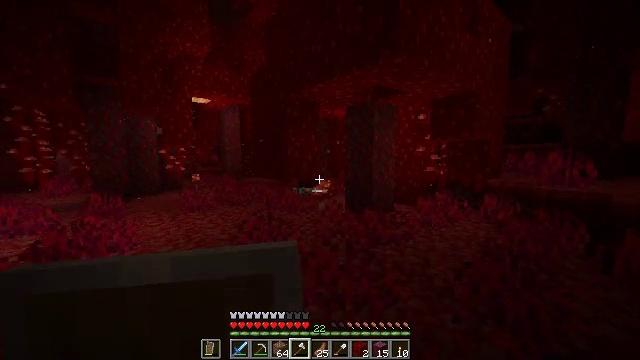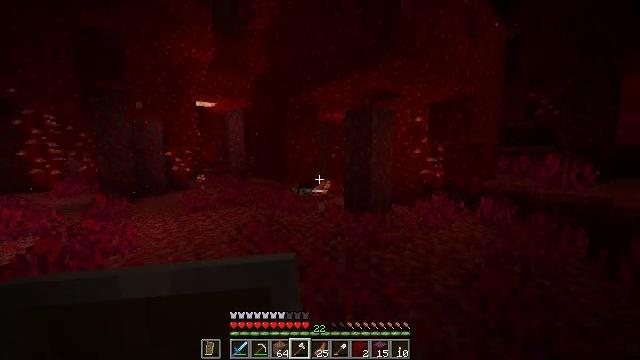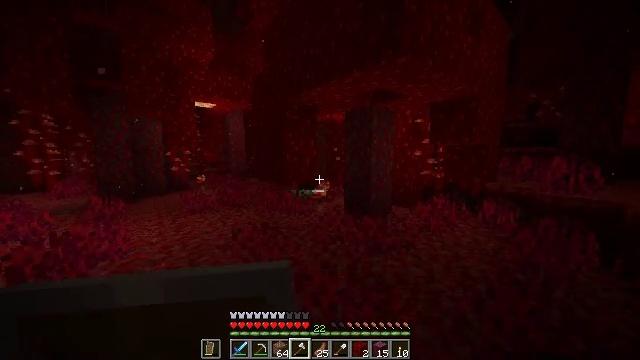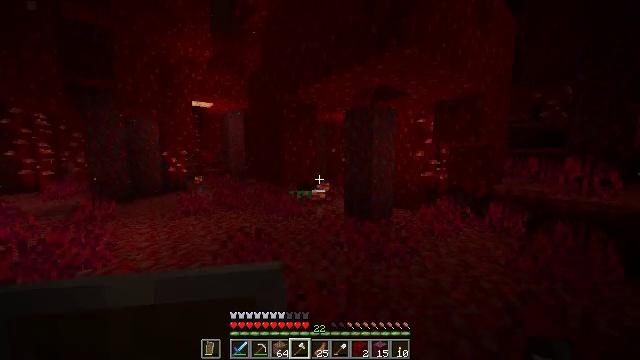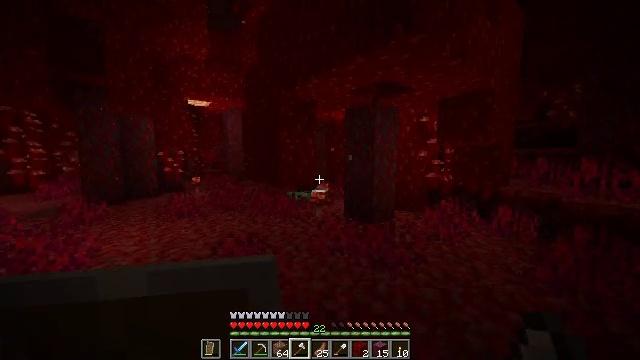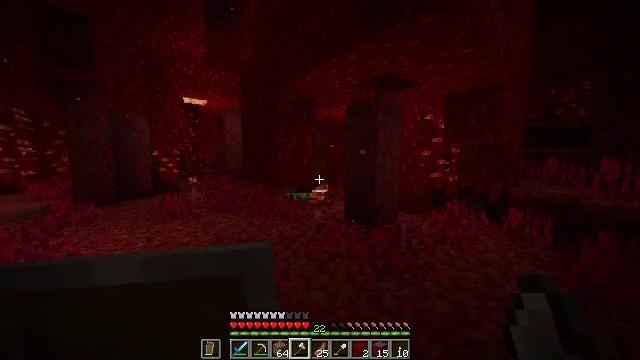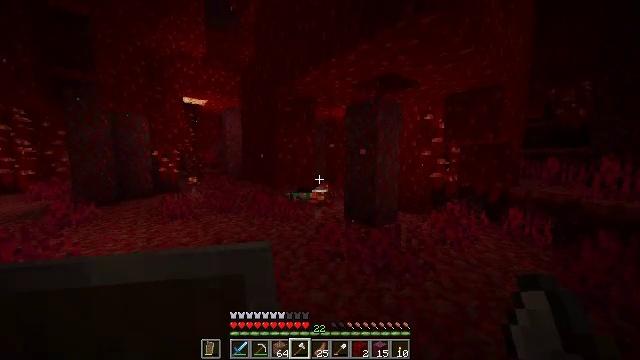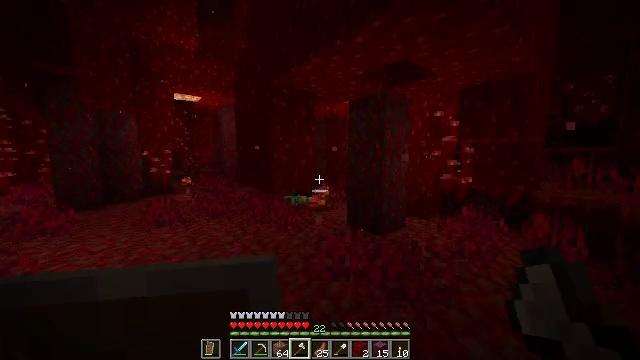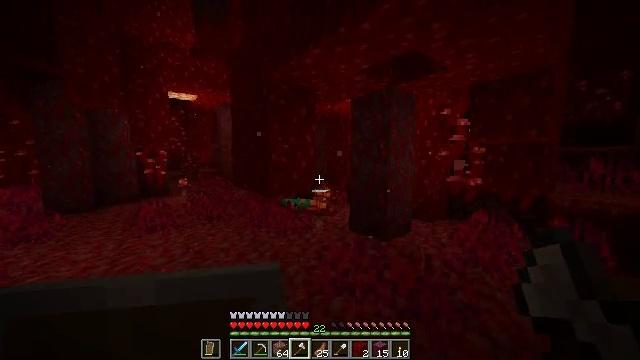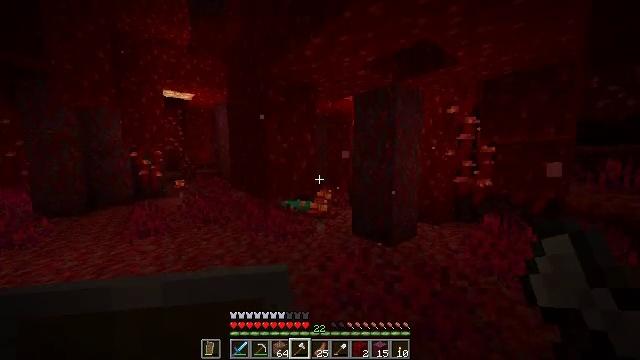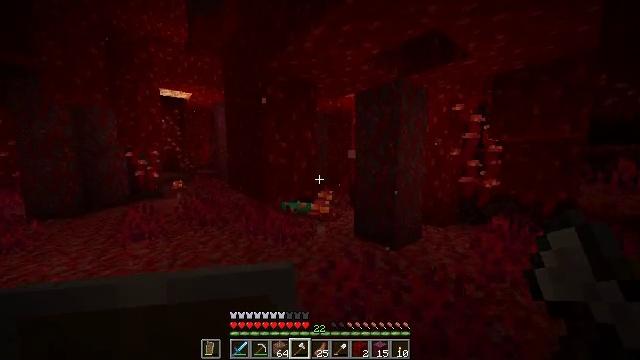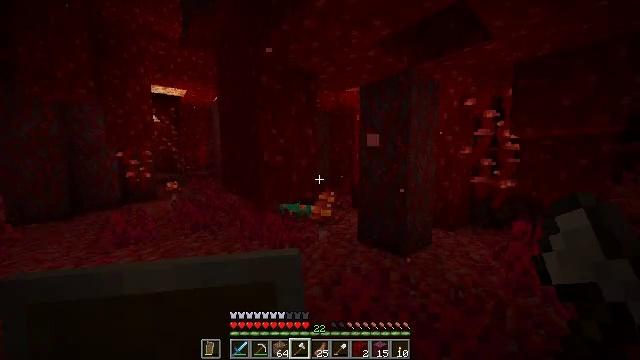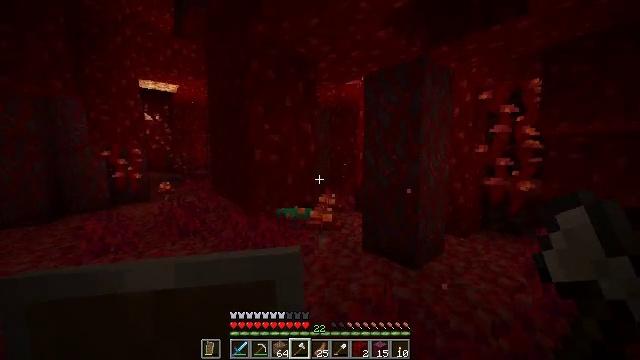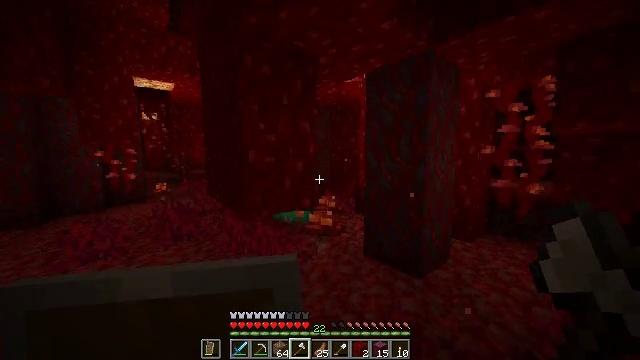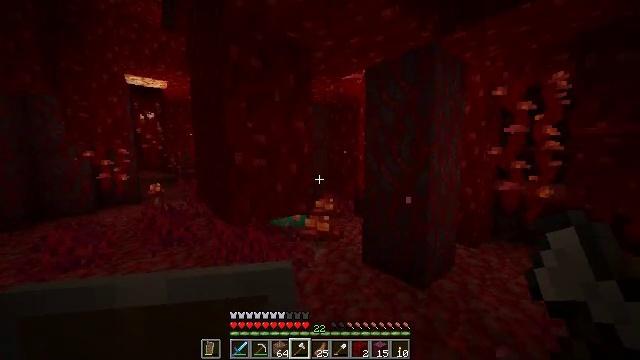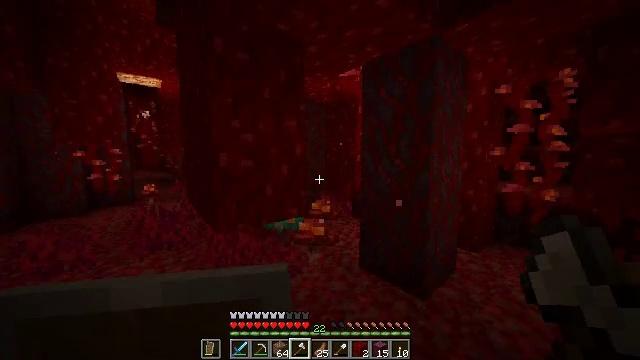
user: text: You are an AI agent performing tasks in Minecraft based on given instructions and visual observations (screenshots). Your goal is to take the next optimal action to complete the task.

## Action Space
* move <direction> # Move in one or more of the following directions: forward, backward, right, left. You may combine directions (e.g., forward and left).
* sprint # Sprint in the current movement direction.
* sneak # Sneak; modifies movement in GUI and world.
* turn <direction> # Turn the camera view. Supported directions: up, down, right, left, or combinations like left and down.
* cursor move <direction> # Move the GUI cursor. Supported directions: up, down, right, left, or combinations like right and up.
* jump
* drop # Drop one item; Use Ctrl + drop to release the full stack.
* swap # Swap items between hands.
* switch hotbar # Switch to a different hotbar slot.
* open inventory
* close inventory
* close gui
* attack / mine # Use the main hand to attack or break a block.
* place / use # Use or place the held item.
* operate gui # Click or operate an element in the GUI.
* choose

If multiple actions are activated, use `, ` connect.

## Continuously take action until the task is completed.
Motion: motion action
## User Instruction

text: Mine the crimson stem in the Nether.
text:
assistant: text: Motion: move forward
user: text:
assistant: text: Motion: move forward
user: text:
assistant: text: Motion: move forward
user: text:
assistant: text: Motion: move forward
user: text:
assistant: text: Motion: move forward
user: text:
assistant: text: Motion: move forward
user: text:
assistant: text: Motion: move forward
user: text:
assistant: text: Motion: move forward
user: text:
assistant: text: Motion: move forward
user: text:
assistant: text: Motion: move forward
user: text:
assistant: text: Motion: move forward
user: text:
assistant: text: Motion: move forward
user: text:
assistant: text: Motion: move forward
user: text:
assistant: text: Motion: move forward and move right
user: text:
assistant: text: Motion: move forward and move right
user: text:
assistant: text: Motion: move forward and move right
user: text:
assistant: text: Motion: move forward and move right, turn left and down
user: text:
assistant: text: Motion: move forward and move right, turn left and down
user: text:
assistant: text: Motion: move forward and move right
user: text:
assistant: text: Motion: move forward
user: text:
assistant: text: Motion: no_op
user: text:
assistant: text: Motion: no_op
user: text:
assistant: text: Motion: turn up
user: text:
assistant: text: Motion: move right, turn left and up
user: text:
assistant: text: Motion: move right, turn left and up
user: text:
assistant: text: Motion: move right, turn left and up
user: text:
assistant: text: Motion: move right, turn left and up
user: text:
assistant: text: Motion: move right, turn left and up
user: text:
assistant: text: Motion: move right, turn left and up
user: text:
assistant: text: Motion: move right, turn left and up